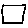
Label: square